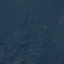
Land use / land cover class: Forest